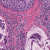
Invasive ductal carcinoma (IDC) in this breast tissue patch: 0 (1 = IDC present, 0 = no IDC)